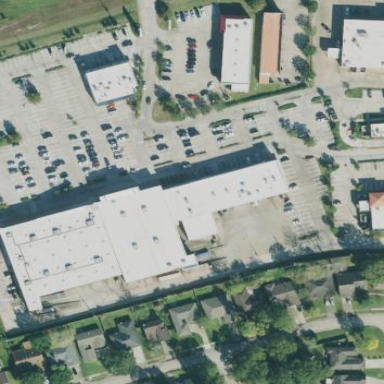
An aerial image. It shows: Retail area.